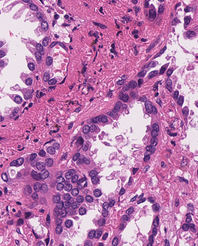
Tumor epithelial tissue: yes
Tumor-associated stroma tissue: yes
Normal tissue: no